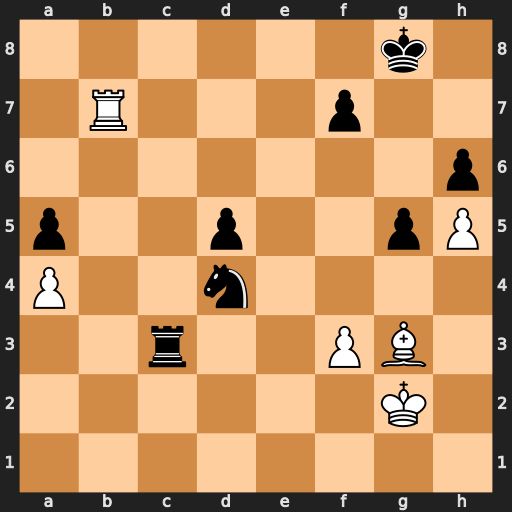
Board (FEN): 6k1/1R3p2/7p/p2p2pP/P2n4/2r2PB1/6K1/8
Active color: w
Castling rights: -
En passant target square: -
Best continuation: Rb8+ Kg7 Be5+